七年级 · 算术
如图, 数轴上的点 $A$ 表示的实数为 $a$ ，下列各数中大于 0 且小于 1 的是 ( )

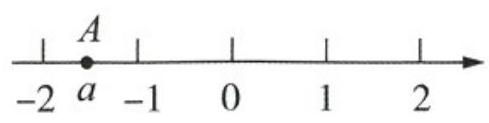
A. $|a|-1$
B. $-a$
C. $a+1$
D. $|a|$
答案: A
解析: 析】解: 由图可知 $-2<a<-1$,

$A 、 1<|a|<2$, 则 $0<|a|-1<1$, 故 $A$ 符合题意;

$B 、-a>1$, 故 $B$ 不符合题意;

C、 $-2<a<-1$, 则 $-1<a+1<0$, 故 C 不符合题意;

$D 、|a|>1$, 故 $D$ 不符合题意.

故选: $A$.

根据数轴上 $a$ 的位置可得 $a$ 得范围, 从而得到答案.

本题考查数轴、绝对值及有理数的运算, 题目较容易, 关键是根据数轴上点的位置判断 $a$ 的范围.